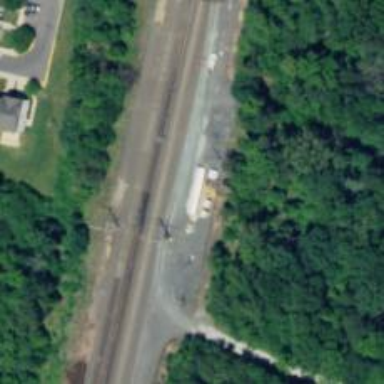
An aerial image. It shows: Railway crossover.